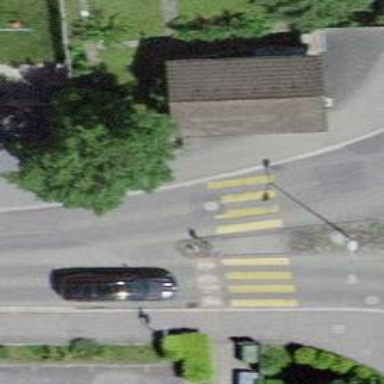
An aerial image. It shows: Uncontrolled zebra crossing with central island.